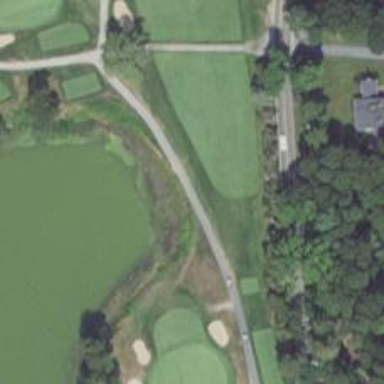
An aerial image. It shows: Path for golf carts.